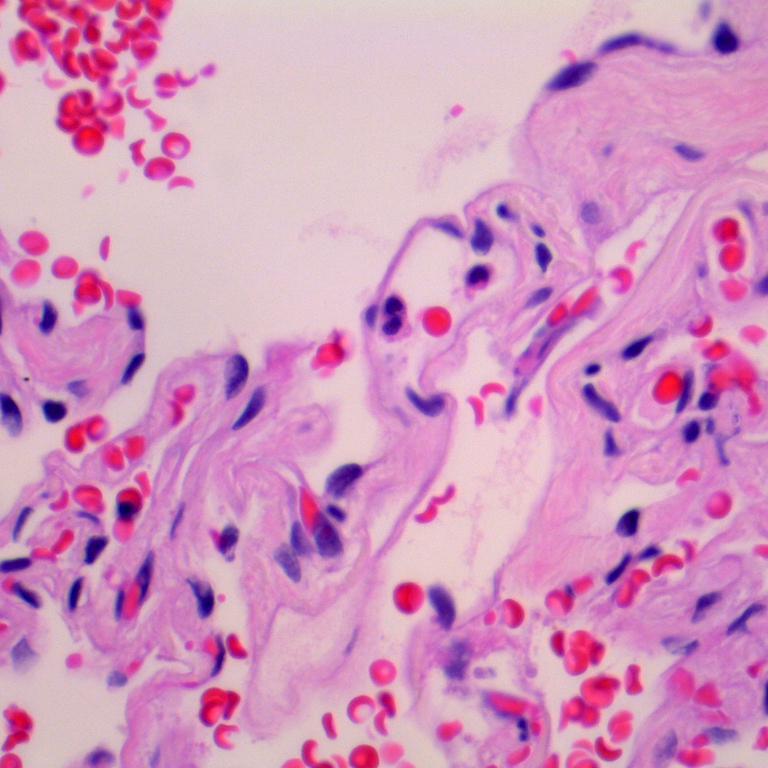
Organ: lung
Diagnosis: benign